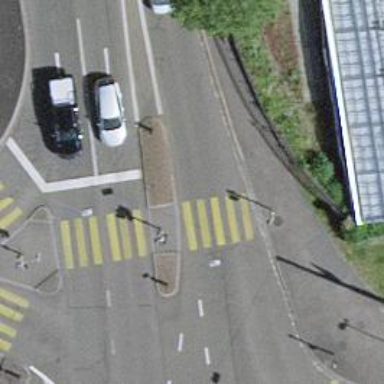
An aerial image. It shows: Road with traffic signals for signaling.